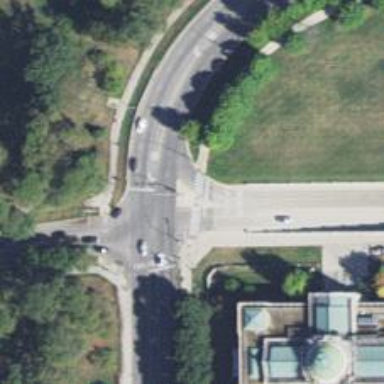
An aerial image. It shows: Footway with traffic island in the middle.